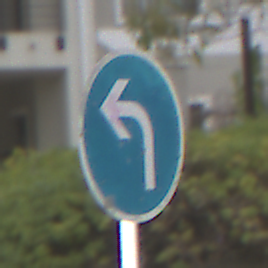
Verkehrszeichen: VorgeschriebeneFahrtrichtungLinks
Umgebung: Outdoor, Urban
Tageszeit: Midday
Wetter: Overcast
Licht: Natural
Jahreszeit: NotSpecified
Kontrast: LowContrast